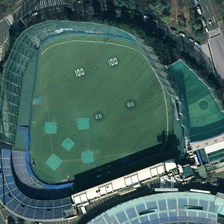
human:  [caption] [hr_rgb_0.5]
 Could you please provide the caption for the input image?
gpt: the big stadium is surrounded by the dense trees and many buildings .

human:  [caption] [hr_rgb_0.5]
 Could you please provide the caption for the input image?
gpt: a large white lawn is in the center of the stadium .

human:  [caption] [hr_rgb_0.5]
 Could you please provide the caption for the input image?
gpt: a baseball field is in a stadium near some green trees .

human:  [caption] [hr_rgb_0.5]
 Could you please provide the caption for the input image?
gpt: a baseball field is in a stadium near some green trees .

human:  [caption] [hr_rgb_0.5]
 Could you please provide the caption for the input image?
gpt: a large white lawn is in the center of the stadium .